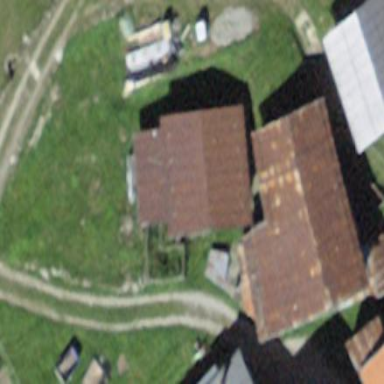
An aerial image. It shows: Rural barn.